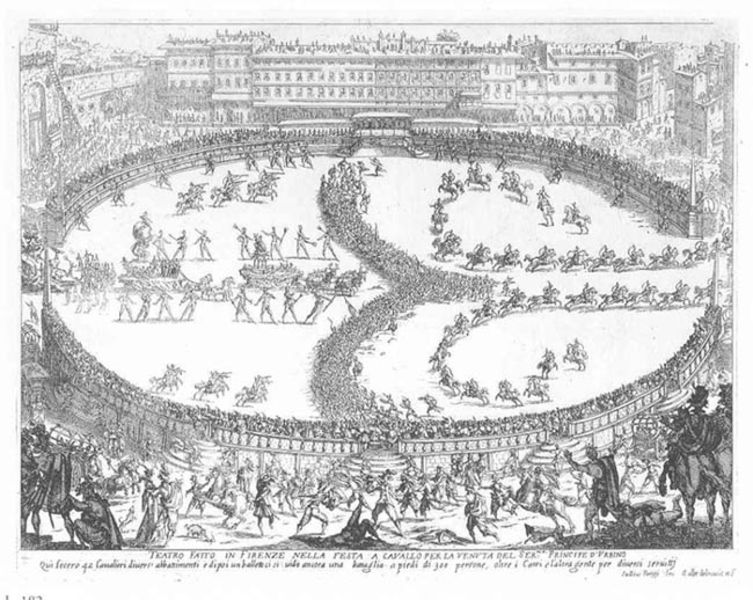
Titel: Gesamtansicht des Festes "Guerra di Bellezza" in Florenz im Oktober 1616
Künstler: Jacques Callot
Standort: Karlsruhe
Institution: Staatliche Kunsthalle Karlsruhe
Schlagwörter: angriff, gemälde, gruppe, kampf, kämpfer, mann, nackt, weiß, frauen, menschen, stadt, bewegung, fenster, frankreich, grau, hintergrund, hut, mitte, männer, schwarz, skizze, zeichnung, anlage, gebäude, haus, hund, park, schloss, tier, tiere, ansammlung, fest, gesellschaft, leute, menge, muster, ornament, tanz, versammlung, zylinder, alt, feier, feiern, architektur, bild, herr, schauen, feld, häuser, hügel, aufführung, blatt, theater, renaissance, kinder, kreis, oval, pferd, pferde, reiter, rund, garten, schrift, papier, fassade, italien, tribüne, zuschauer, übung, laufen, fläche, zug, mauer, graphik, spalten, hof, kutsche, kutschen, platz, vorbereitung, figuren, wagen, krieg, schlacht, treppe, kaiser, könig, lanze, soldaten, fein, tor, arena, gruppen, ränge, befestigung, flucht, foto, eingang, umgang, narr, buch, burg, palast, druck, druckgraphik, lithographie, schwarz-weiß, radierung, stich, militär, text, uniform, waffen, demo, demonstration, auflauf, getümmel, beschriftung, plakat, volk, zirkus, bleistift, menschenmenge, armee, fürst, heer, kämpfen, marsch, rüstung, sieg, neu, rom, manege, untertitel, kavallerie, regiment, antik, krieger, empfang, obelisk, pferdekutschen, florenz, griechenland, hellebarde, schau, prozession, umzug, etagen, ausgang, zentrum, kulisse, spiele, parade, fanfare, gewehre, kladde, kupferstich, sieger, show, veranstaltung, aufzug, absperrung, schlachtfeld, athen, schwaz, applaus, versailles, firenze, rondell, formation, stadion, konzept, traben, piazza, palas, gladiator, kolosseum, schlossplatz, italienisch, prunkarchitektur, truppe, massen, einzug, reiterei, aufstellung, aufmarsch, clowns, hus, exerzieren, colosseum, kämpfe, kriege, legionäre, gebüude, palla, turnier, puplikum, zusschauer, strategie, reiterspiele, atich, rg, rmee, quadrille, soldatne, kampfübung, einmarsche, skladde, teatro, ffrf, arfrfg, rferf, rrfr, formenreiten, kolisuem, aufmarsc, pfde, syystem, untertiel, wettkämpfe